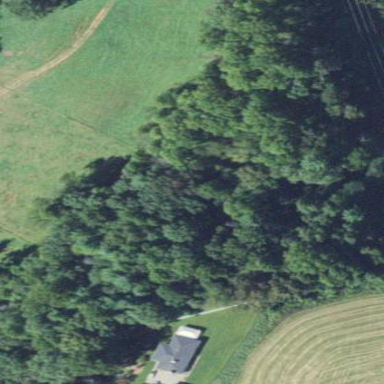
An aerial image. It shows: Mixed woodland with trees that have variety of leaf cycles.